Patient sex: F
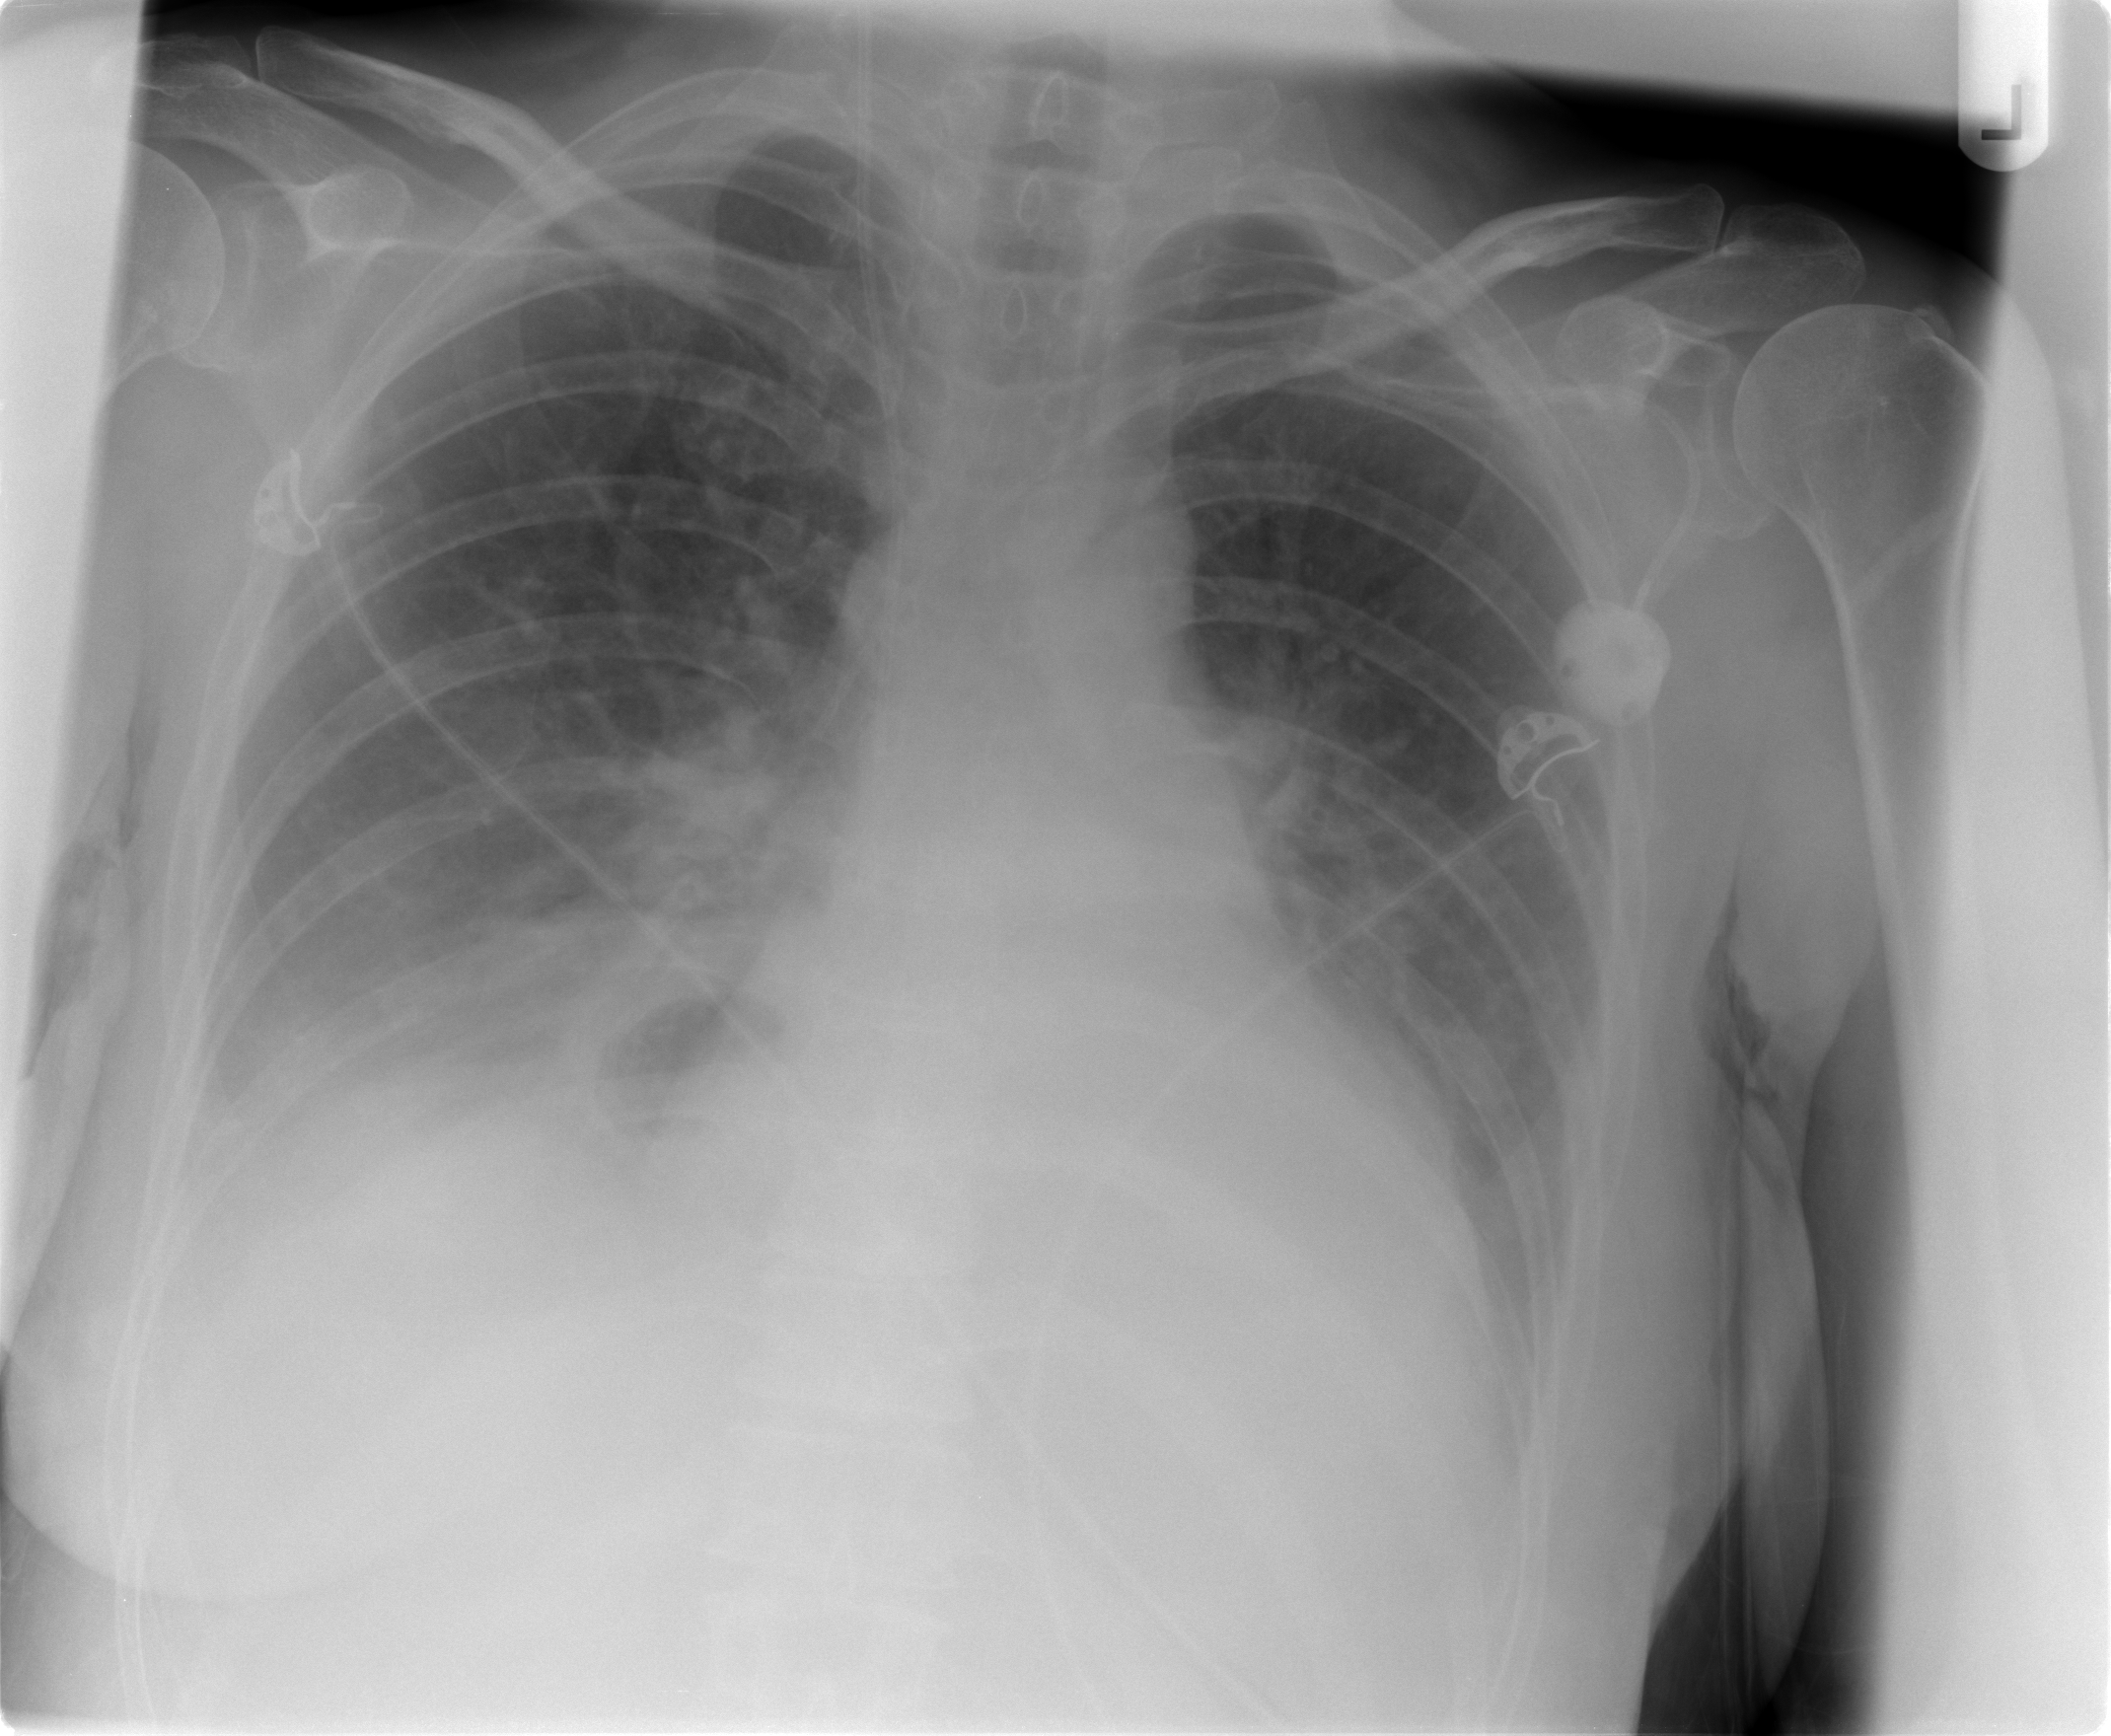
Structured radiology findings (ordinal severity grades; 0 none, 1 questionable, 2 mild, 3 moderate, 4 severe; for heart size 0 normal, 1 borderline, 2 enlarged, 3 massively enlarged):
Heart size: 2
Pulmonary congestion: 0
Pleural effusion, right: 2
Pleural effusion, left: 1
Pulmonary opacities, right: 0
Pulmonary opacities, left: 0
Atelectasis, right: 2
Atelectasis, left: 2